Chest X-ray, PA view. Patient: 55 years old, sex F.
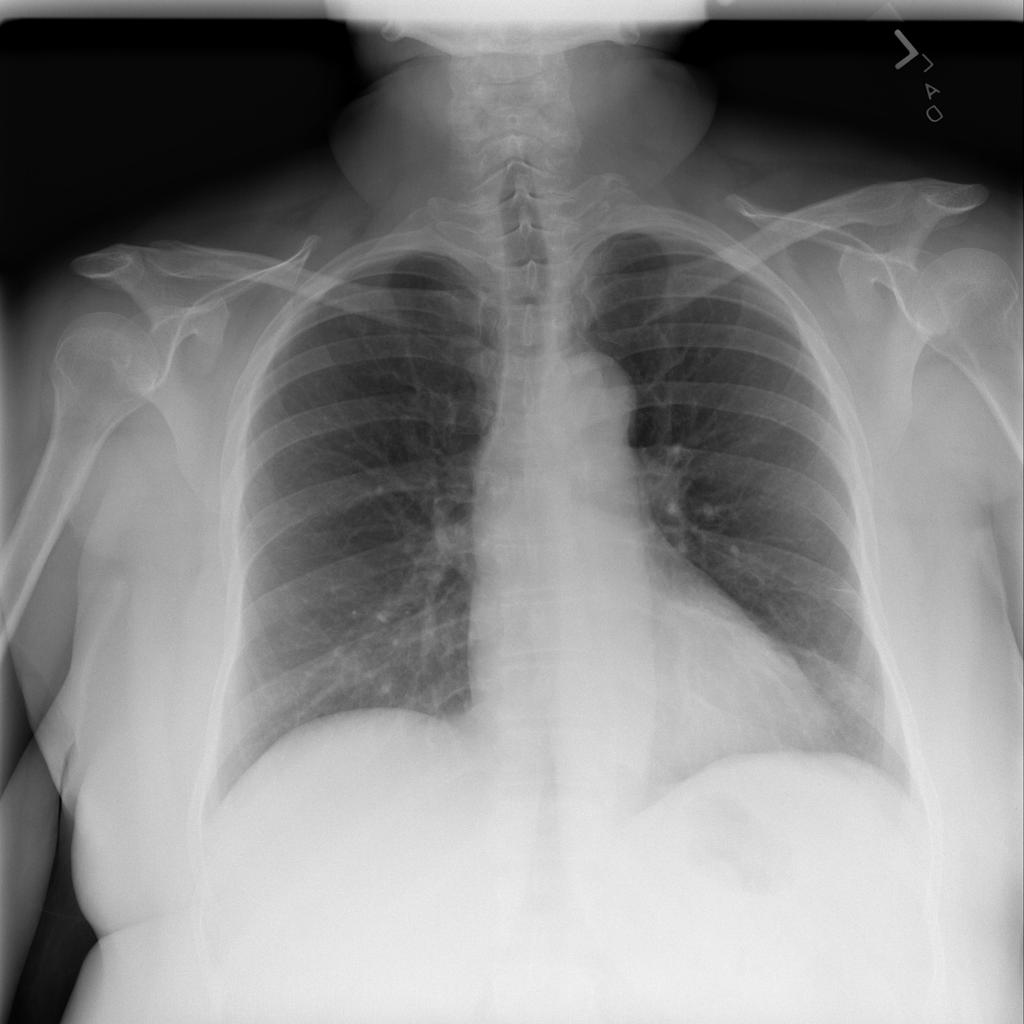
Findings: No Finding